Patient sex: M
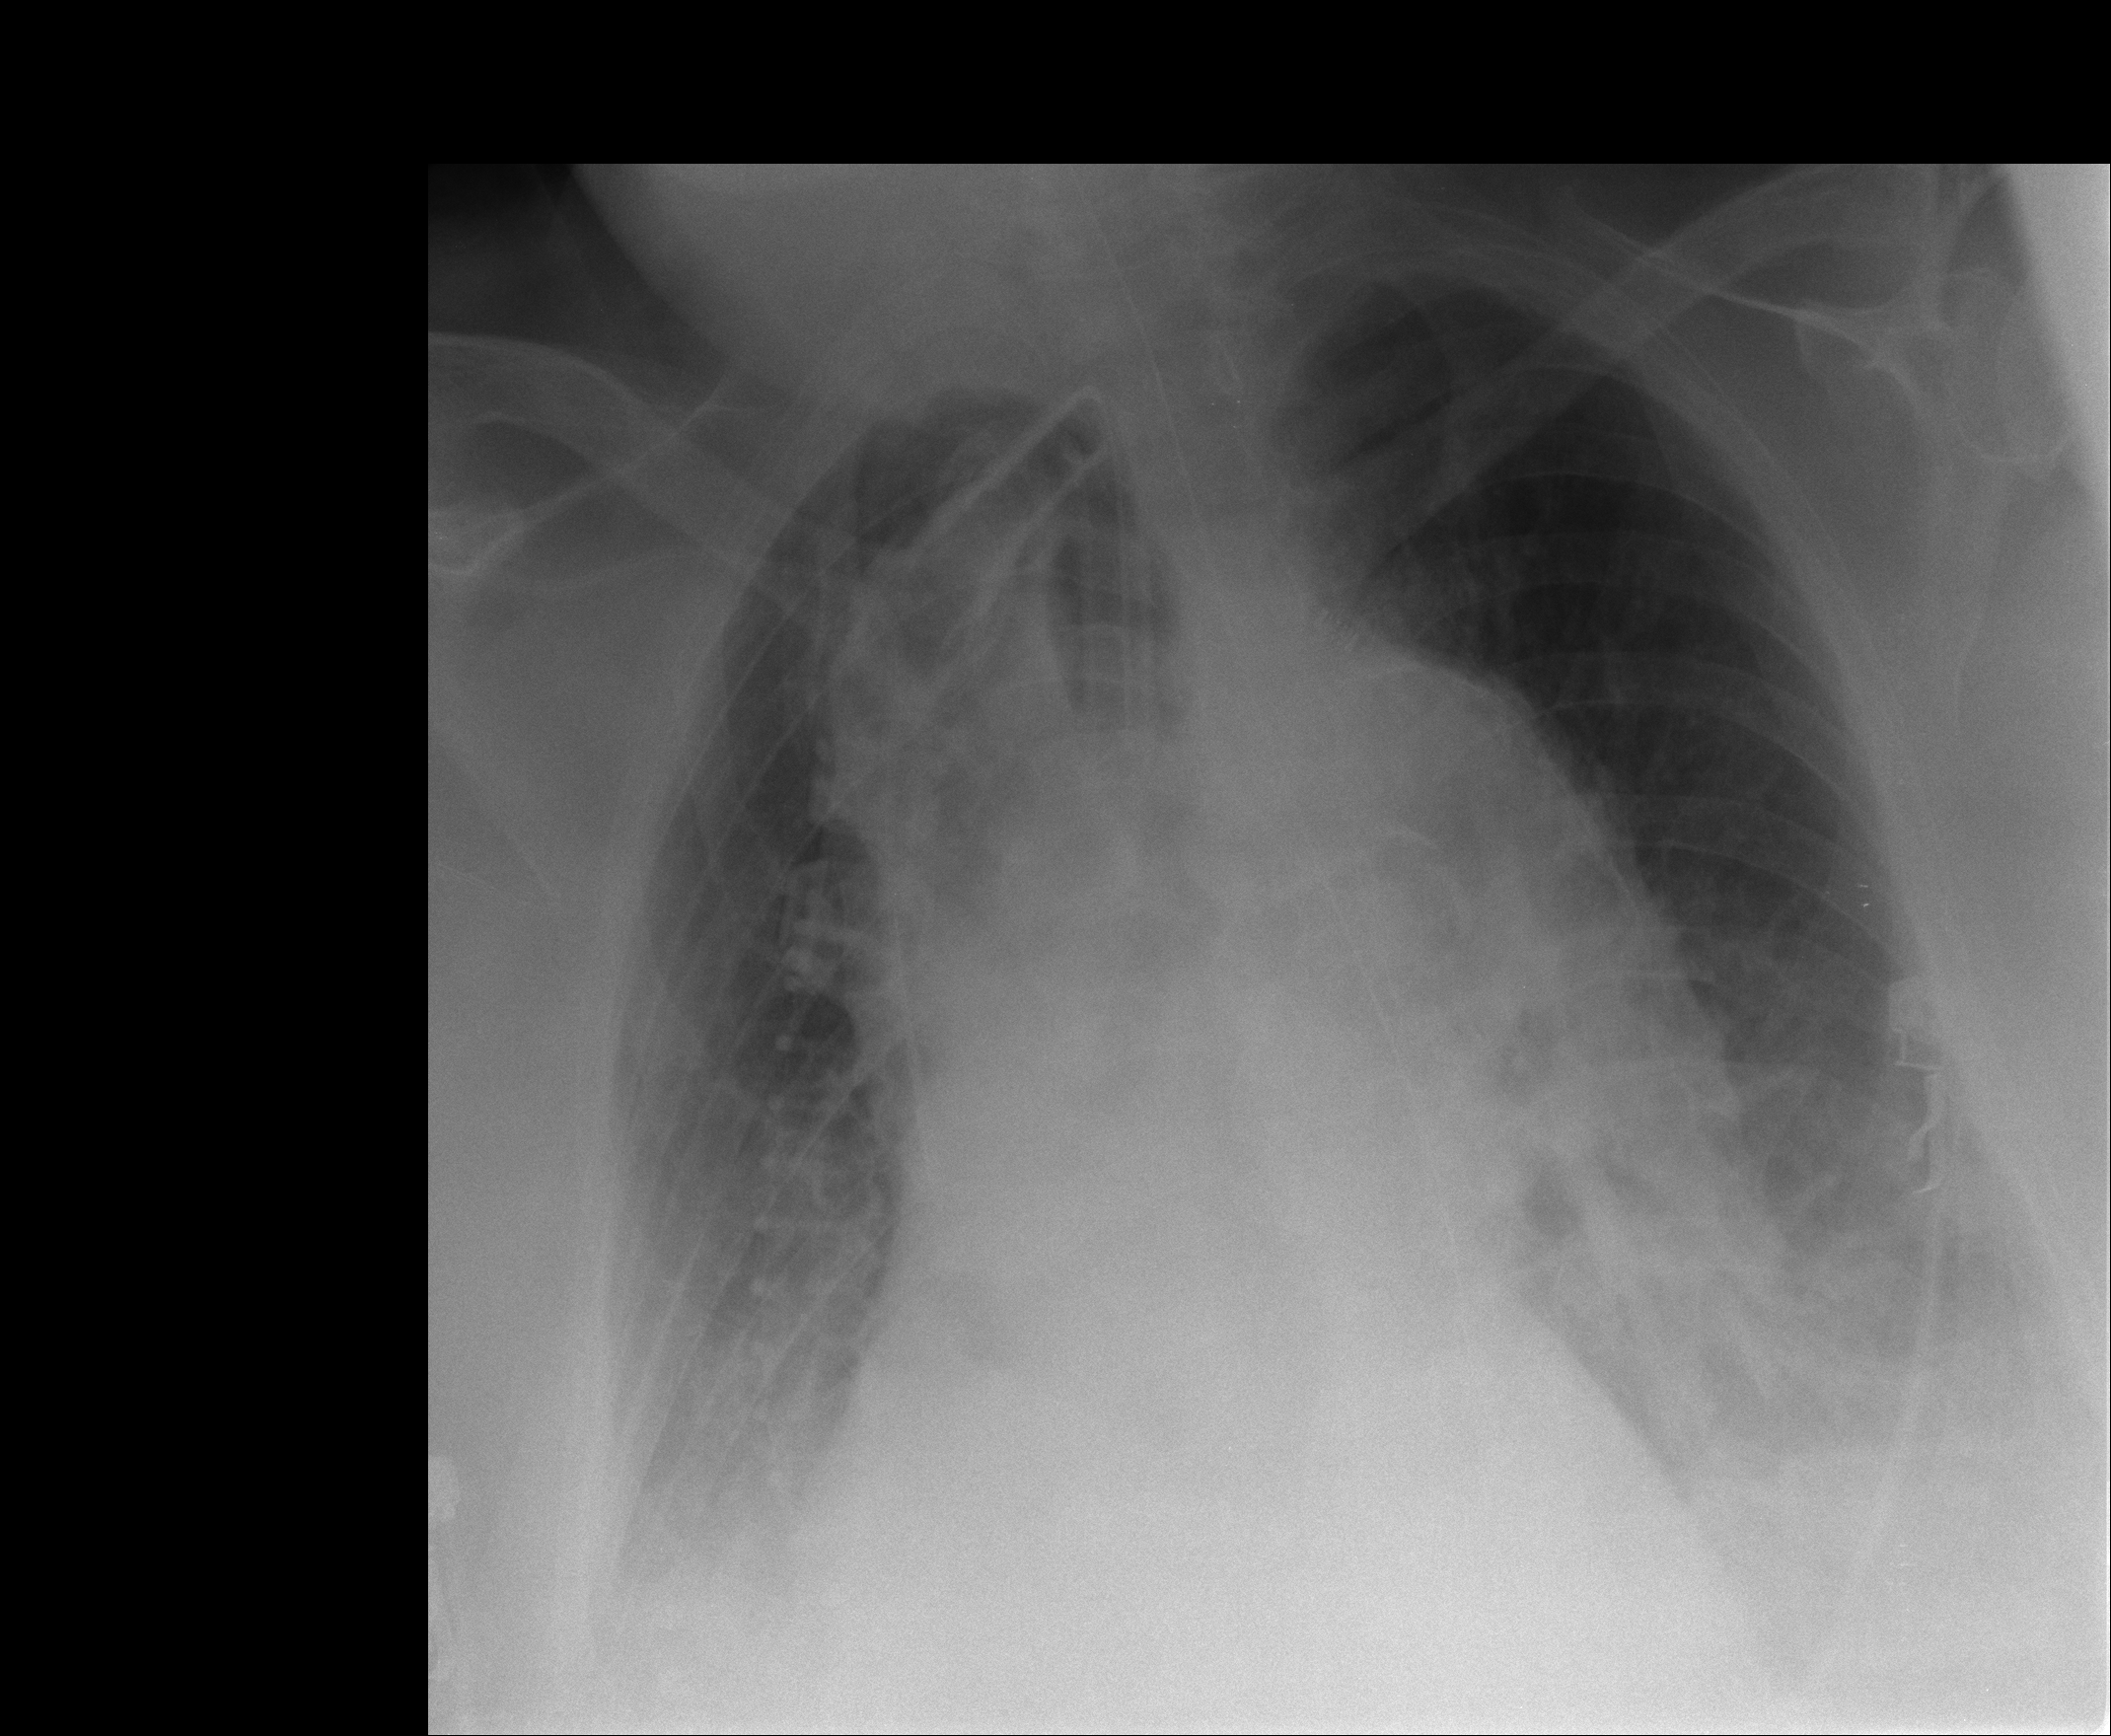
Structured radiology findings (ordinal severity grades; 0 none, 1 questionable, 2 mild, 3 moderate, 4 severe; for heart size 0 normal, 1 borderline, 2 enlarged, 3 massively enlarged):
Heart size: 0
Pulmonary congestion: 2
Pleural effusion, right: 2
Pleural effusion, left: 2
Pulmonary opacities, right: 0
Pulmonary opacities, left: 0
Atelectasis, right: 2
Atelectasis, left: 2